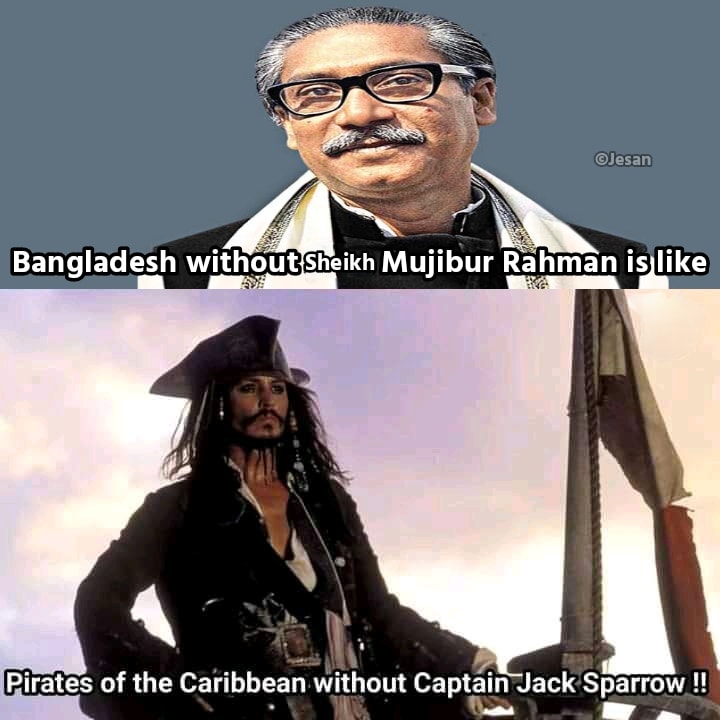
Caption: Bangladesh without Sheikh Mujibur Rahman is like    Pirates of the Caribbean without Captain Jack Sparrow !!
Label: non-hate